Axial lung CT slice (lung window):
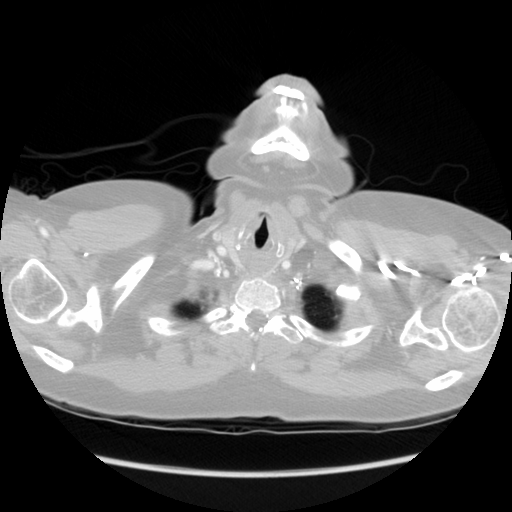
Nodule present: no